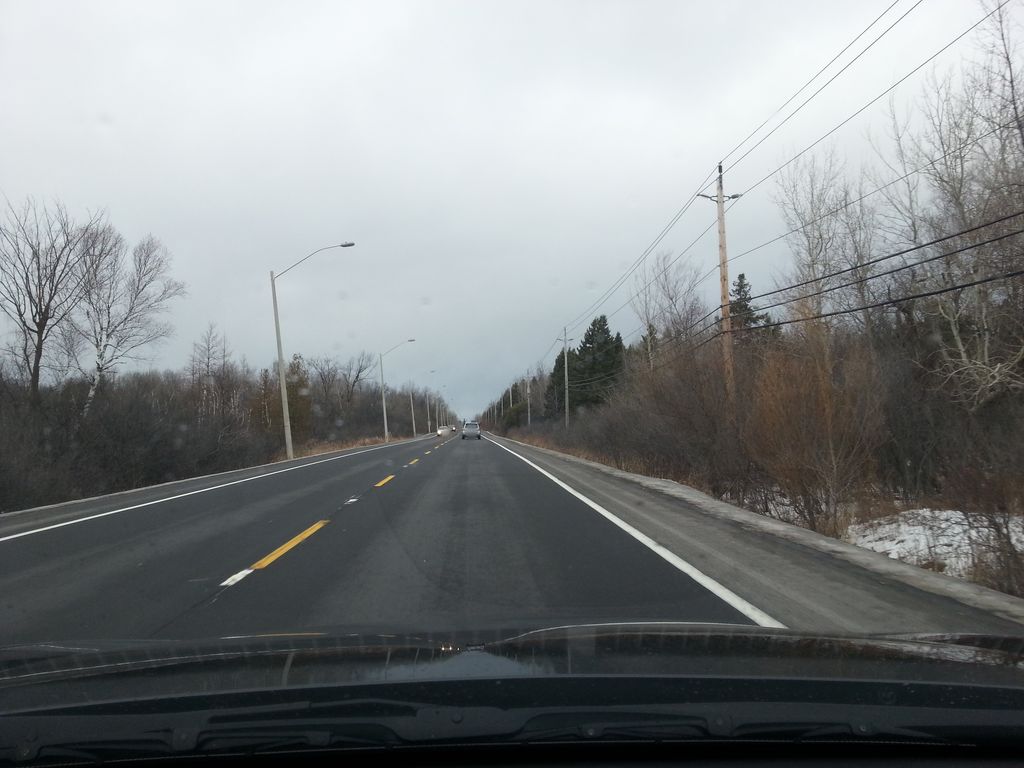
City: ottawa-gatineau